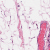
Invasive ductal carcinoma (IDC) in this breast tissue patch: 0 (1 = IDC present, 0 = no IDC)